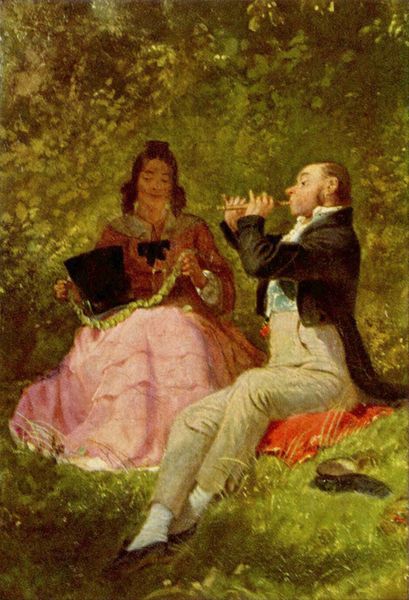
Titel: Ein Solo, Detail
Künstler: Carl Spitzweg
Institution: Privatsammlung
Schlagwörter: blau, blätter, gemälde, laub, mann, schatten, weiß, bäume, grün, sitzen, blumen, braun, finger, frau, frisur, hell, hut, kleid, licht, profil, schwarz, blüten, gras, park, rose, rot, tuch, wiese, rock, schleife, zylinder, hose, jacke, bild, hände, gräser, natur, sonne, gold, sitzend, adel, decke, paar, girlande, musik, locken, rosa, garten, sommer, kette, picknick, romantik, kissen, frack, spielen, draussen, detail, musizieren, streifen, rüschen, gehrock, carl spitzweg, spitzweg, idyll, kranz, flöte, biedermeier, liebespaar, muff, liebende, blumenkranz, gamaschen, flöten, weise, flötenspiel, flötenspieler, lied, matte, im grünen, picknik, ich, ginger, ständchen, flötist, bidermeier, blumenkette, weiße socken, flötespiel, enmann, garlande